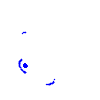
Particle: electron